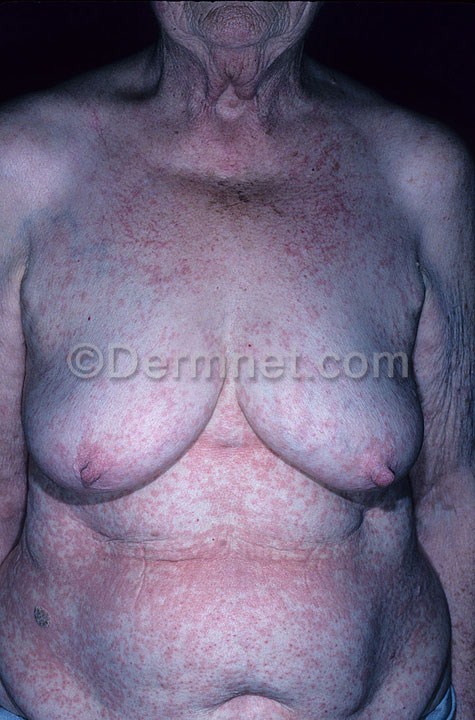
Disease: Exanthems and Drug Eruptions